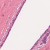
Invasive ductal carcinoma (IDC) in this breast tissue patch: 0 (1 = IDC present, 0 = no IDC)